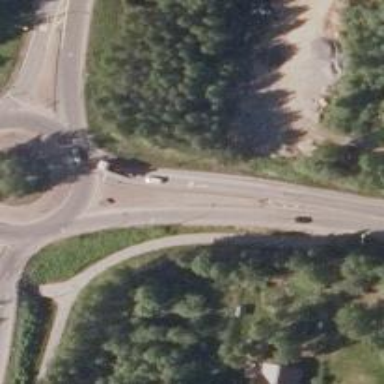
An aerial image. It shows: Asphalt road designated as trunk highway.